Field crop: maize
Growth stage: 2
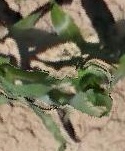
Species: maize